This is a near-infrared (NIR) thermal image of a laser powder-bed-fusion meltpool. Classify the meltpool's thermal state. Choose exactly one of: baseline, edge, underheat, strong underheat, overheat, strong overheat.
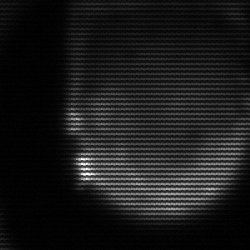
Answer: edge